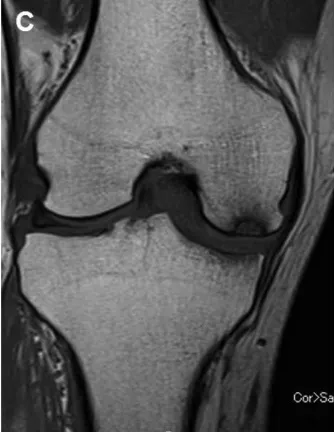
(C) The T1-weighted image showed diffuse low signal intensity in the medial femoral condyle, and an associated band of lower signal intensity was seen in the area of the lesion.
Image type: radiology (mri)